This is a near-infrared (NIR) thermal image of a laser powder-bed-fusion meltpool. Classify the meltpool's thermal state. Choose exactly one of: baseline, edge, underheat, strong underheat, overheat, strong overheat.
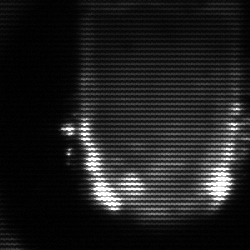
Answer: baseline